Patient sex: M
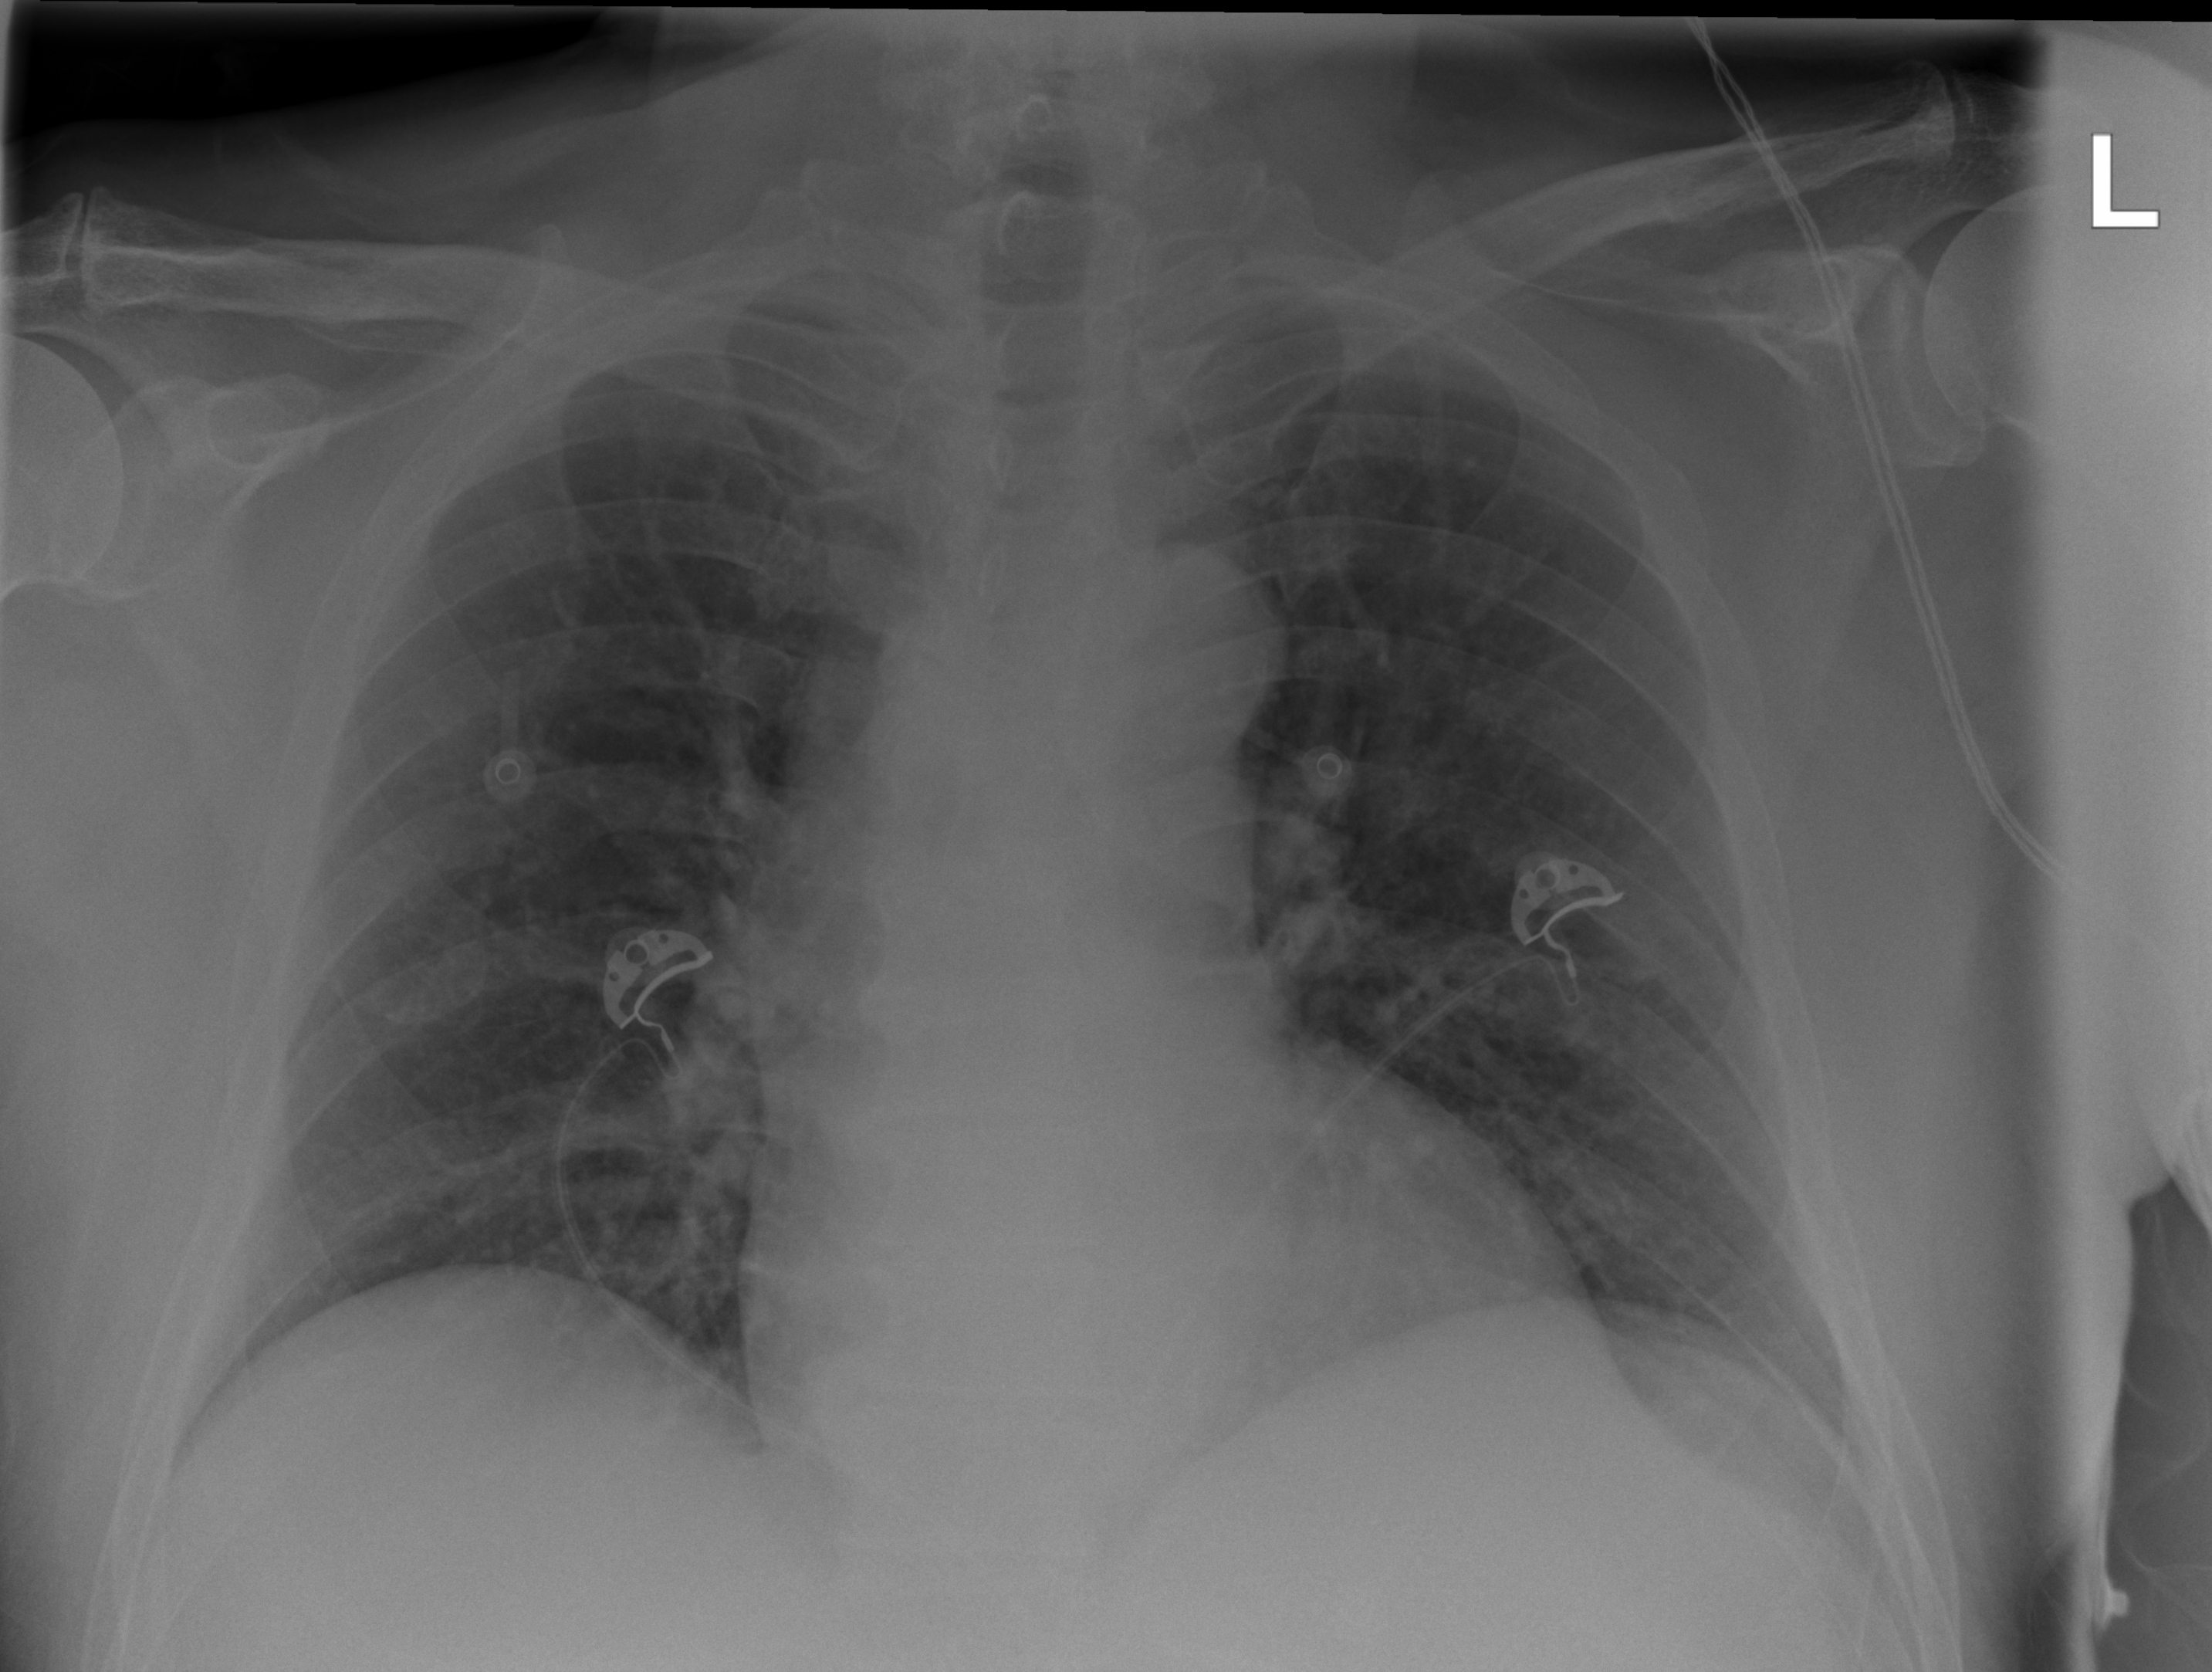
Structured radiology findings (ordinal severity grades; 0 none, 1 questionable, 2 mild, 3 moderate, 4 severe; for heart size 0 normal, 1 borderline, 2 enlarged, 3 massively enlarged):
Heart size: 0
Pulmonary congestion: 2
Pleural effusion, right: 0
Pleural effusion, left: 0
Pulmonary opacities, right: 1
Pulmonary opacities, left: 0
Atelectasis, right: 0
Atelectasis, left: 0